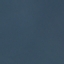
Land use / land cover: SeaLake